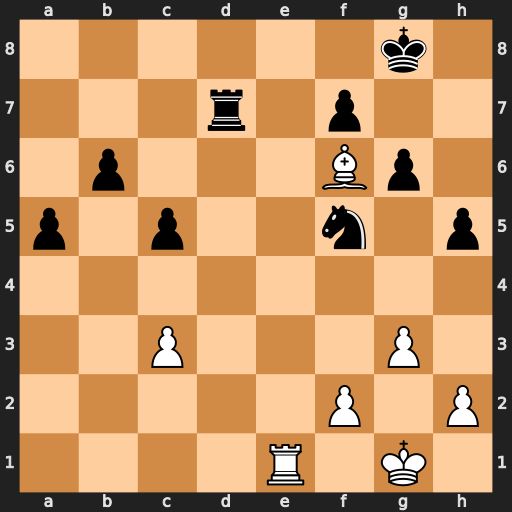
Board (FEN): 6k1/3r1p2/1p3Bp1/p1p2n1p/8/2P3P1/5P1P/4R1K1
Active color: w
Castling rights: -
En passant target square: -
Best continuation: Re8+ Kh7 Rh8#